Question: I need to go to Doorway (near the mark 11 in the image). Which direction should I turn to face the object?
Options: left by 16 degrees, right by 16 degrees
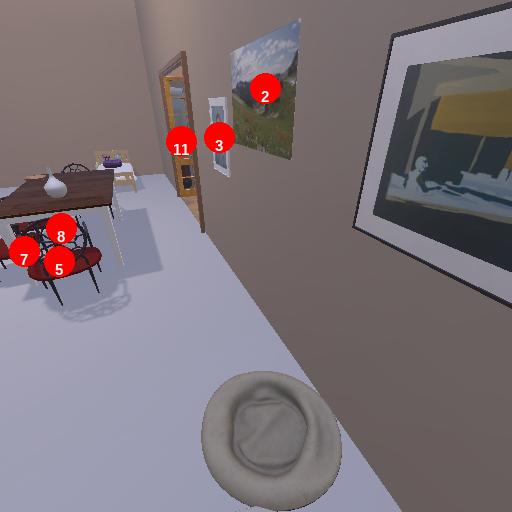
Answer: left by 16 degrees